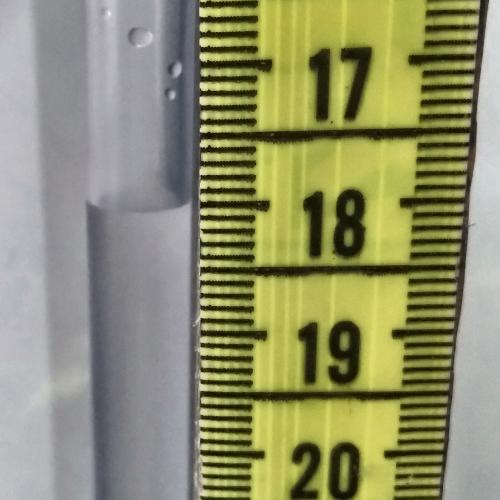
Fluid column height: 18.0 cm